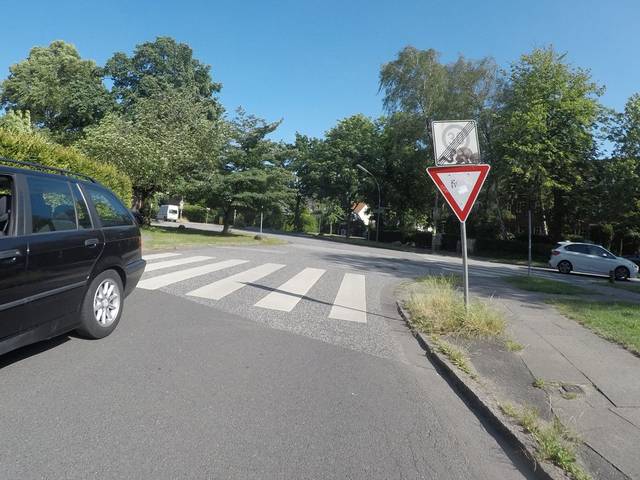
Region: Germany
Coordinates: 53.566, 9.877